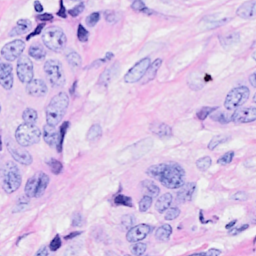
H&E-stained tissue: Breast